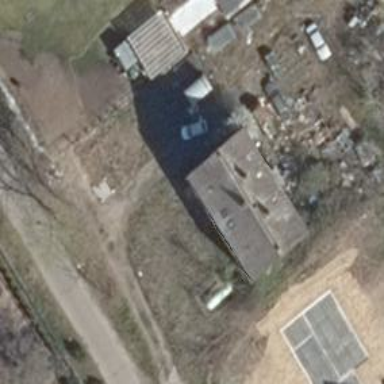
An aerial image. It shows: Detached building with gabled roof made of black roof tiles.